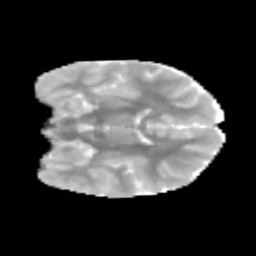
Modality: MD
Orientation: coronal
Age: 10
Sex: male
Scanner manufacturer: siemens
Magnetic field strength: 3 T
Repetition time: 3.8 s
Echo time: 0.07 s